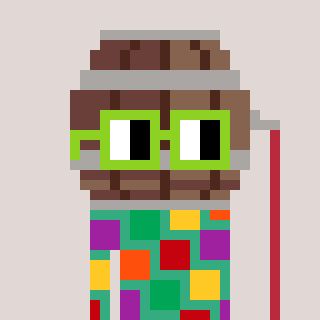
a pixel art character with square light green glasses, a wine barrel-shaped head and a teal-colored body on a warm background